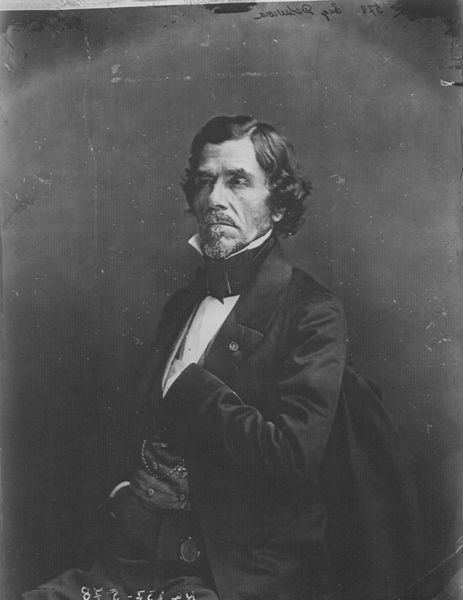
Titel: Eugène Delacroix (1798-1863)
Künstler: Gaspard-Félix Tournachon
Schlagwörter: dunkel, hand, mann, schatten, weiß, sitzen, elegant, frankreich, frisur, geste, grau, haar, hintergrund, licht, mund, nase, schwarz, blick, tuch, alt, anzug, bart, hemd, hose, jacke, arm, augen, kleidung, kragen, lang, mensch, bild, bildnis, hals, herr, portrait, porträt, haare, pose, sitzend, lippen, locken, scheitel, schrift, welle, sitz, kette, amerika, seitenscheitel, brauen, zahlen, ziffern, mimik, uhr, edel, wange, fliege, revers, selbstporträt, weste, ohrläppchen, foto, fotografie, photographie, schwarz-weiß, verkniffen, gestik, posieren, stehkragen, krause, nasenloch, photo, angewinkelt, wams, smoking, kapitän, usa, taschenuhr, aufnahme, nummer, fot, tolle, bauchbinde, kummerbund, sacko, nadar, lichtbild, hemdbrust, sw, arfrogant, fensmann, kragen schal